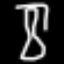
Label: hourglass